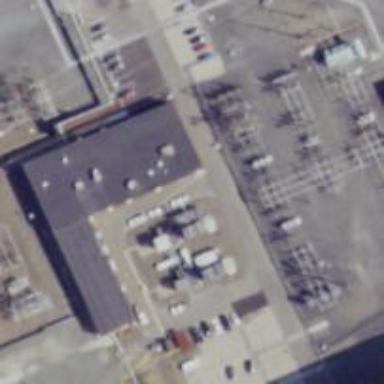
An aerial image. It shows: Gas turbine power generator.